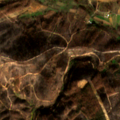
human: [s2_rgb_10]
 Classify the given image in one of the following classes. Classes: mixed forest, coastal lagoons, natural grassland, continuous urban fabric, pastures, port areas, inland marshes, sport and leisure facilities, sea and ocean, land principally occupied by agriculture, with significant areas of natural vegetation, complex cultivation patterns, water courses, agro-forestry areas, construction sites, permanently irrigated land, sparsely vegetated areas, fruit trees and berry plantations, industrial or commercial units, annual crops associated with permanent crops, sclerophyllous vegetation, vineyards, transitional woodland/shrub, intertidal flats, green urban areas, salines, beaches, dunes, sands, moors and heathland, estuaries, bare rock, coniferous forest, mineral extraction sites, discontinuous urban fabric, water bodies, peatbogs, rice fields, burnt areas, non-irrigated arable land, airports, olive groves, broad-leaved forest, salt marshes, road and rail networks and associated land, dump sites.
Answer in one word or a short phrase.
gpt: complex cultivation patterns, transitional woodland/shrub